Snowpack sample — Loveland Pass, Silver Plume, Colorado, USA (2/11/26, 12:00 PM MST)
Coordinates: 39.663, -105.886
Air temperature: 35 °F
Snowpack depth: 82 cm
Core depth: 10 cm
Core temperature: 17.6 °F
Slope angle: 13°, slope face: 12°
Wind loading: high
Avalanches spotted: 1
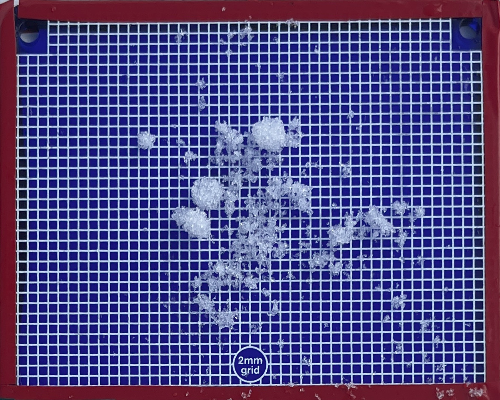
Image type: profile
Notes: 1 small avalanche spotted on the north side of the bowl, lots of wind loading